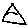
Label: triangle